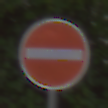
Verkehrszeichen: VerbotDerEinfahrt
Umgebung: Outdoor, Urban
Tageszeit: MorningAfternoon
Wetter: Overcast
Licht: Natural
Jahreszeit: NotSpecified
Kontrast: LowContrast